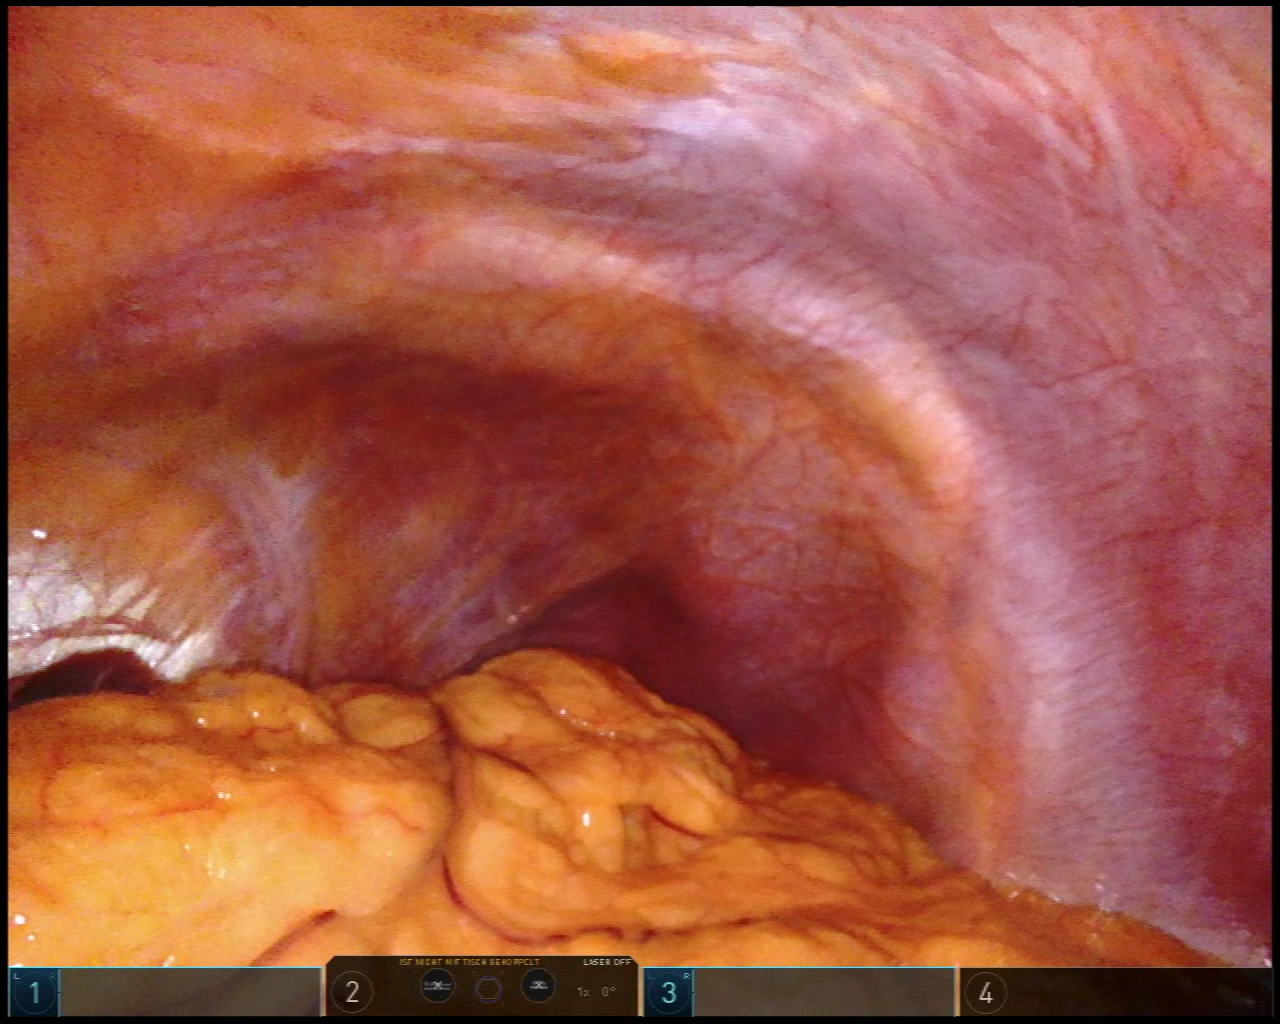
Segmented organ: liver
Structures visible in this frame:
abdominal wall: yes
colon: no
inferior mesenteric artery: no
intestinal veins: no
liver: yes
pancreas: no
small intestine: no
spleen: no
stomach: no
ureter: no
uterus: no
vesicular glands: no